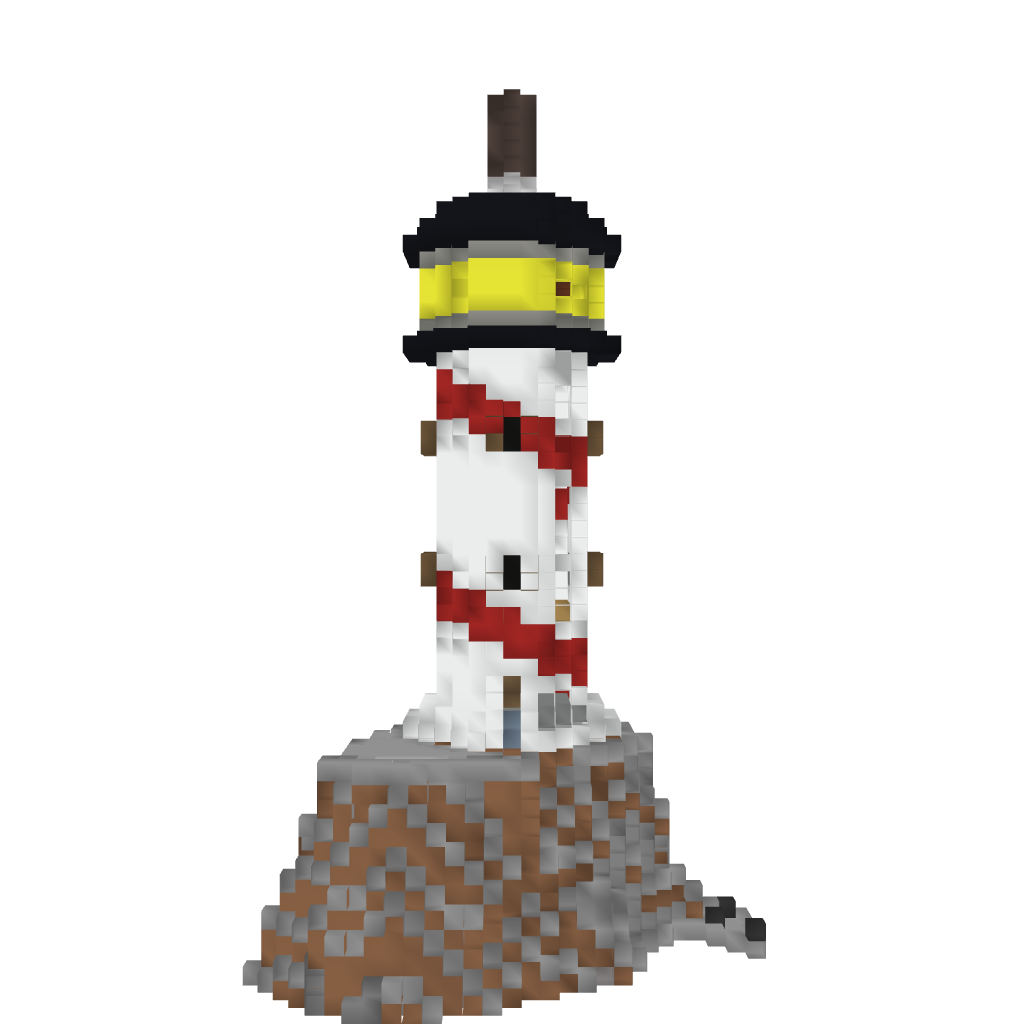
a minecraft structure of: LightHouse (working)